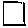
Label: square